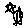
Label: star